Question: Can anyone explain me these terms with respect to OAuth ?
'''
Consumer Key
Consumer Secret
Access Token
Access Token Secret
'''
Also, when I registered my application with twitter I got the and but how do I get the and ?

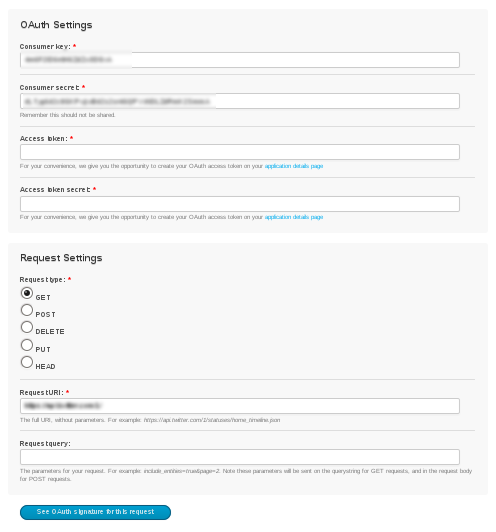
Answer: Go to <URL> - Select the App which you have created - Click 'API Keys' Tab.

Now, Click 'Create My Access Token' to generate
- -